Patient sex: F
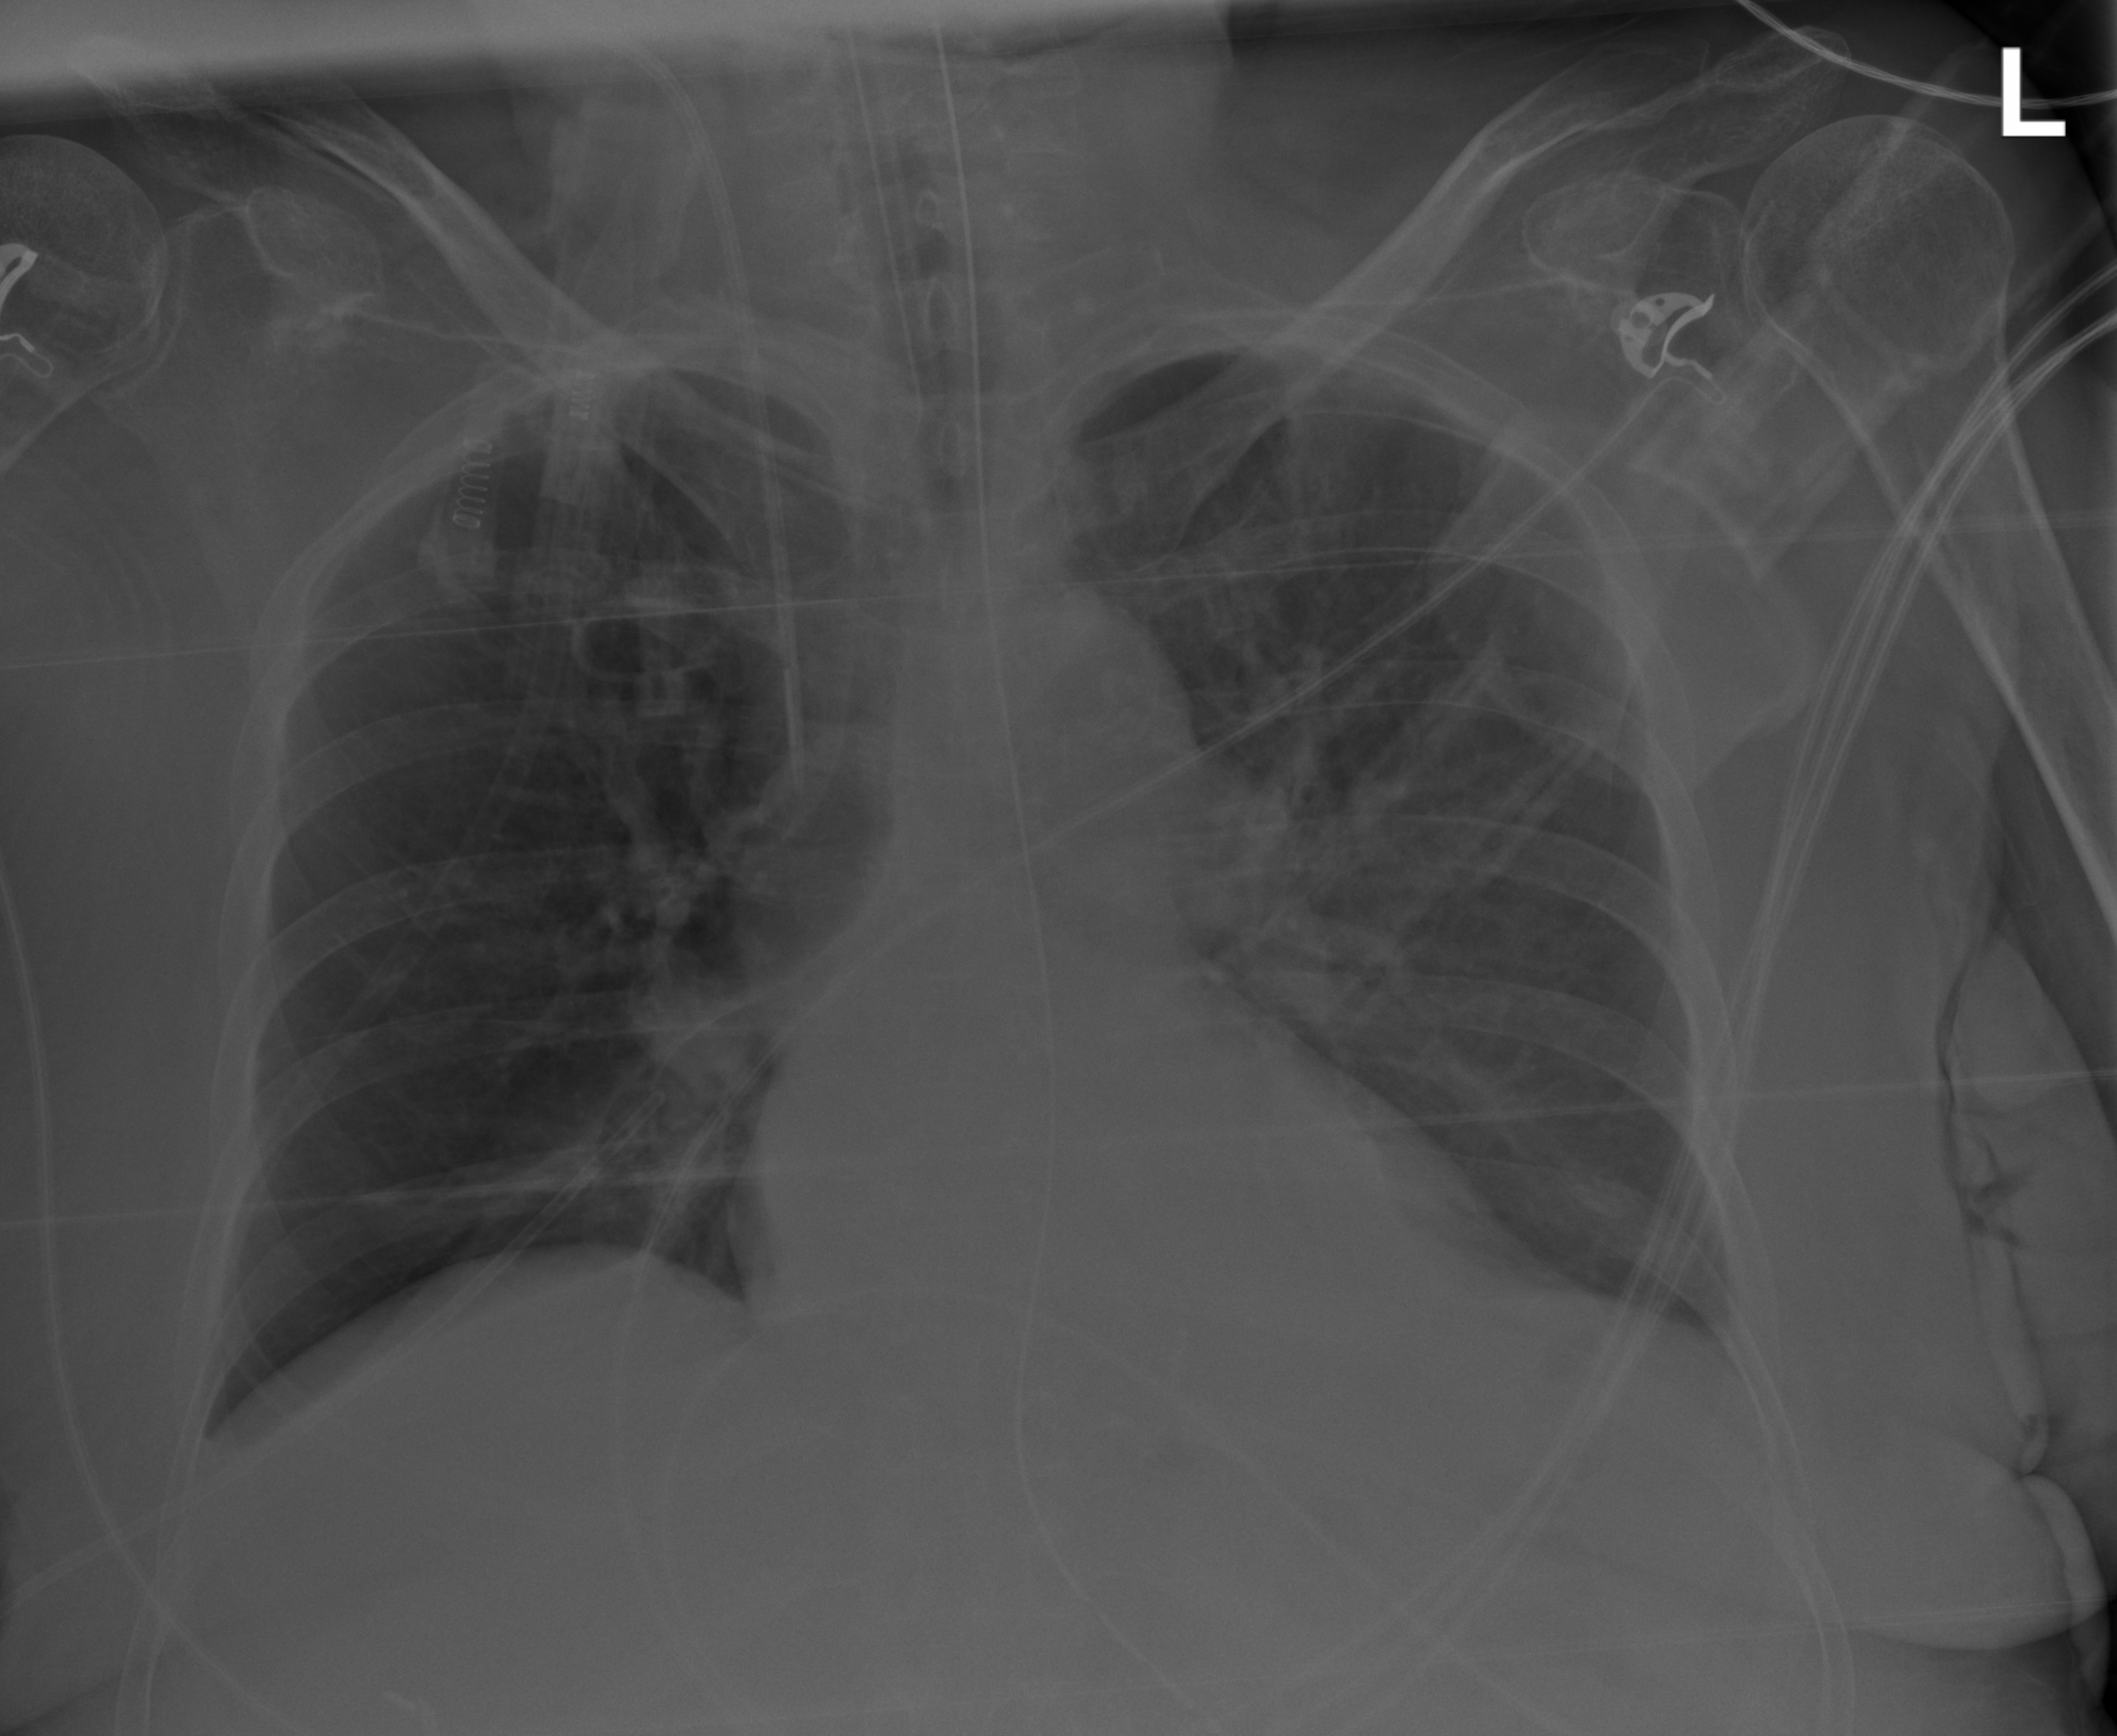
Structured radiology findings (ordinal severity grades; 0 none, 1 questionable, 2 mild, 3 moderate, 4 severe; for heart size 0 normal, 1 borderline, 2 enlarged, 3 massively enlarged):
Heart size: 1
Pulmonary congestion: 2
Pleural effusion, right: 1
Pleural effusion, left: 2
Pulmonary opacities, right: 0
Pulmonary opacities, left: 0
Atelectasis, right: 2
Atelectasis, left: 2